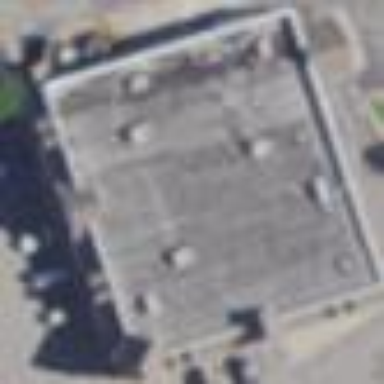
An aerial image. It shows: Retail building.